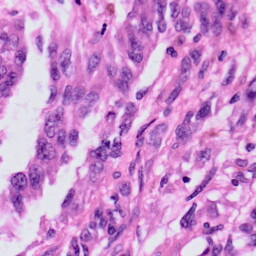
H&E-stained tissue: Skin